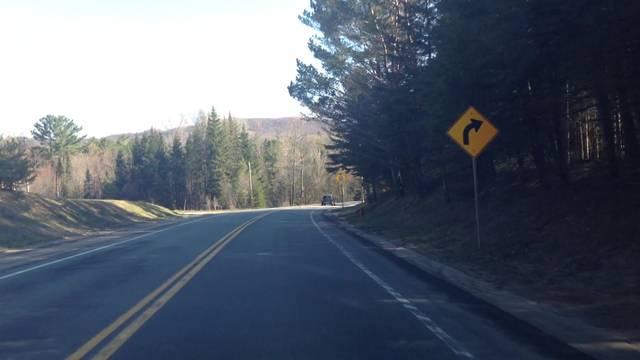
Region: Canada
Coordinates: 45.978, -74.122